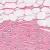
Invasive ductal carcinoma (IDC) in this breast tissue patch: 0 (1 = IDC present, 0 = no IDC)